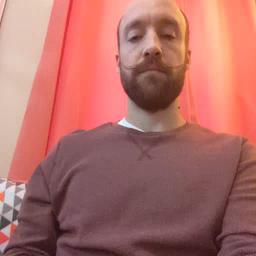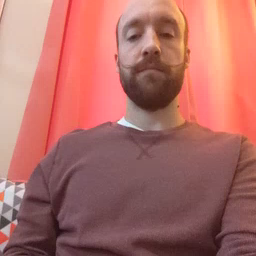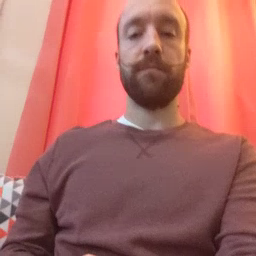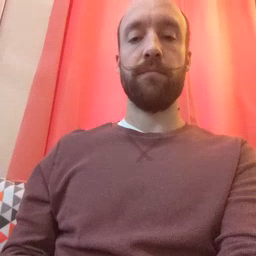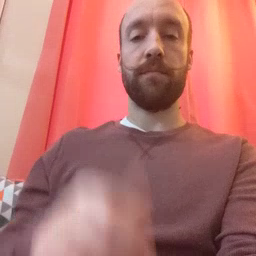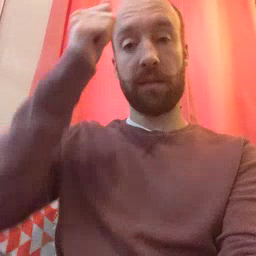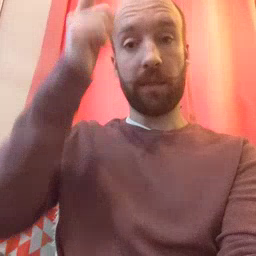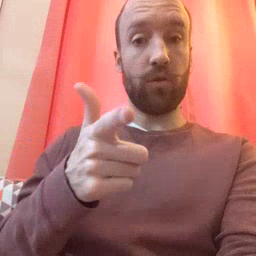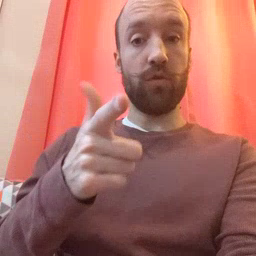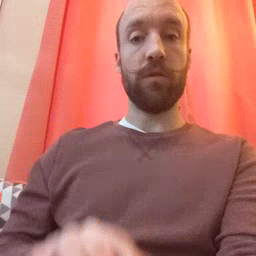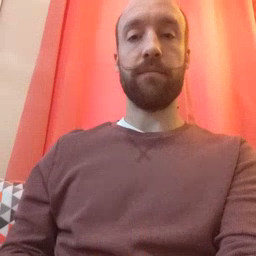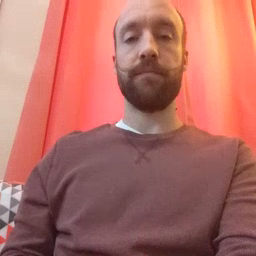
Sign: brother